七年级 · 度量几何学
(本小题 8.0 分)

如图, 已知 $\angle A O B=5 \alpha$, 射线 $O C$ 将 $\angle A O B$ 分成两部分, 且 $\angle A O C: \angle B O C=2: 3$, 射线 $O D, O E$分别平分 $\angle A O C, \angle B O C$. 求图中所有角的和.

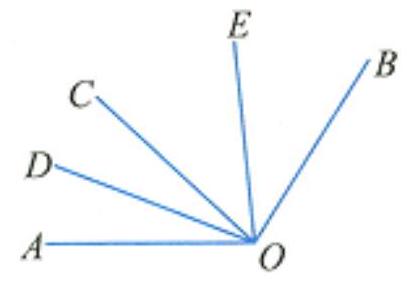
答案: $25 \alpha$